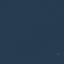
Land use / land cover class: SeaLake